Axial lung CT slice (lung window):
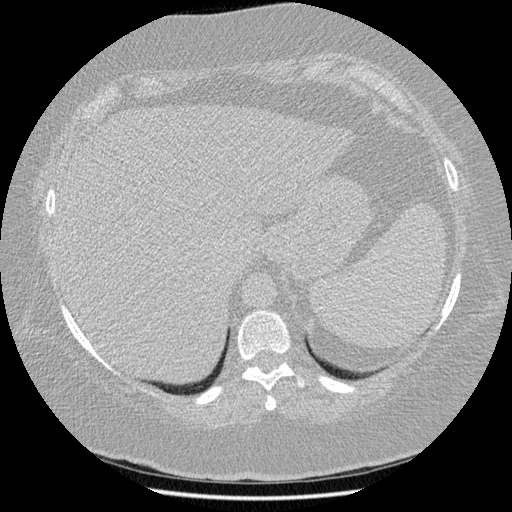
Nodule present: no